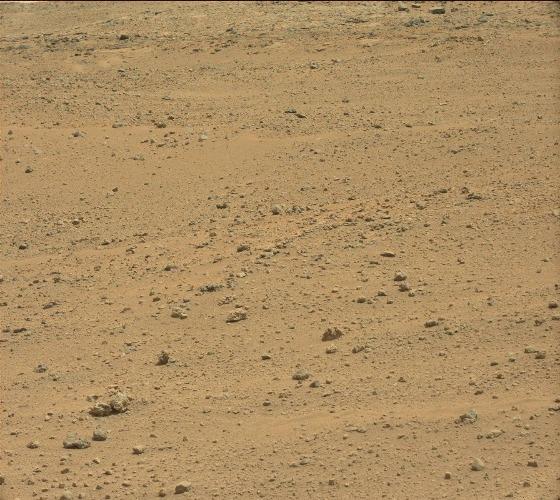
Terrain classes present: Gravel / Sand / Soil, Rock